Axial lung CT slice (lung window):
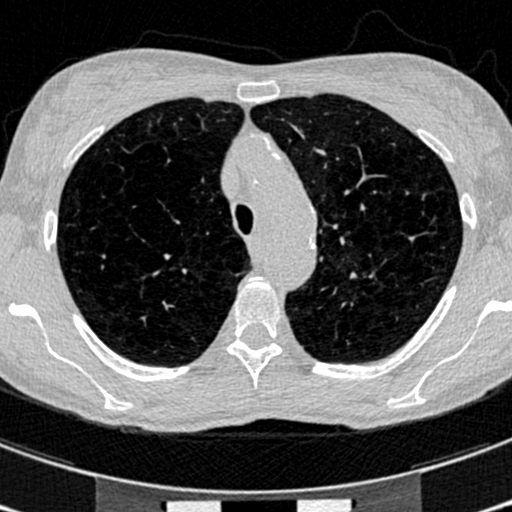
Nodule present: no